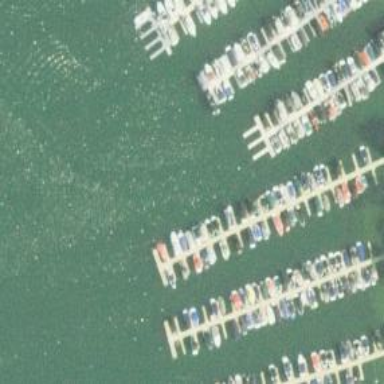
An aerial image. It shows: Man-made pier.